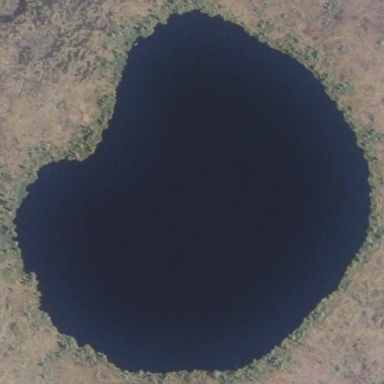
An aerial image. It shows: Serene lake surrounded by nature.